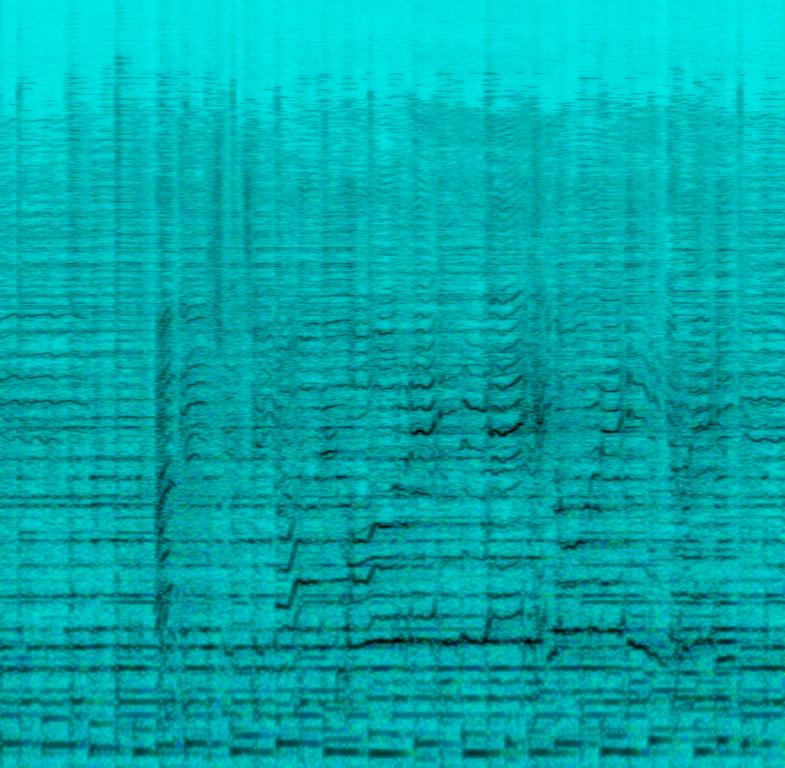
The folk music excerpt features a group of male and female voices singing the same melody in unison which consists of yodeling. The instrumental consists of a few accordions, an acoustic guitar and an upright bass. The atmosphere is one of joy.